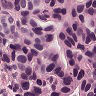
Metastatic tissue present: yes